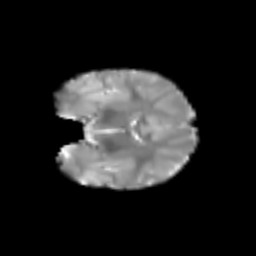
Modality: T2w
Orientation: coronal
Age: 6
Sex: female
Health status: healthy